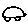
Label: car